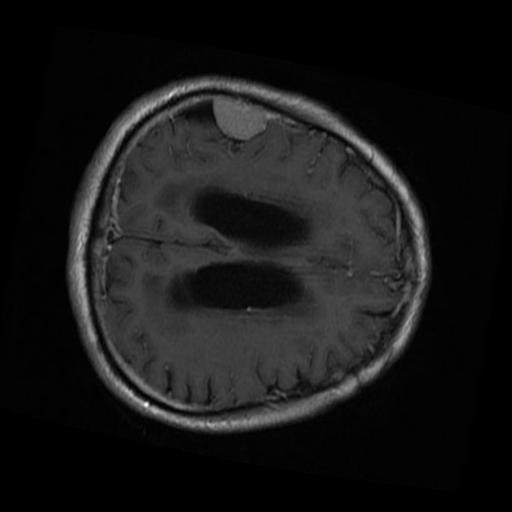
Label: brain_menin